Question: I have a simple data frame that I'm trying to do a combined line and point plot using 'ggplot2'. Supposing my data looks like this:
'''
df <- data.frame(x=rep(1:10,2), y=c(1:10,11:20),
group=c(rep("a",10),rep("b",10)))
'''
And I'm trying to make a plot:
'''
g <- ggplot(df, aes(x=x, y=y, group=group))
g <- g + geom_line(aes(colour=group))
g <- g + geom_point(aes(colour=group, alpha = .8))
g
'''
The result looks fine with one exception. It has an extra legend showing the 'alpha' for my 'geom_point' layer.

How can I keep the legend showing group colors, but not the one that shows my alpha settings?
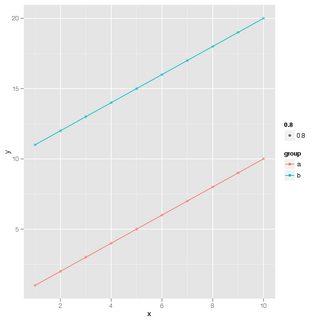
Answer: Aesthetics can be or within a 'ggplot' call.
- 'aes(...)'- 'aes()'
In this case, it appears you wish to 'alpha = 0.8' and 'colour = group'.
To do this,
Place the 'alpha = 0.8' outside the 'aes()' definition.
'''
g <- ggplot(df, aes(x = x, y = y, group = group))
g <- g + geom_line(aes(colour = group))
g <- g + geom_point(aes(colour = group), alpha = 0.8)
g
'''

For any variable you can supress the appearance of a legend by using 'guide = 'none'' in the appropriate 'scale_...' call. eg.
'''
g2 <- ggplot(df, aes(x = x, y = y, group = group)) +
geom_line(aes(colour = group)) +
geom_point(aes(colour = group, alpha = 0.8))
g2 + scale_alpha(guide = 'none')
'''
Which will return an identical plot
@Joran's comment is spot-on, I've made my answer more comprehensive